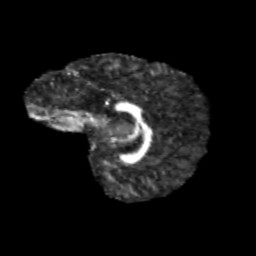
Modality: FA
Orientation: sagittal
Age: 10
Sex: male
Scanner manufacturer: siemens
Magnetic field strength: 3 T
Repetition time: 3.8 s
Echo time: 0.07 s